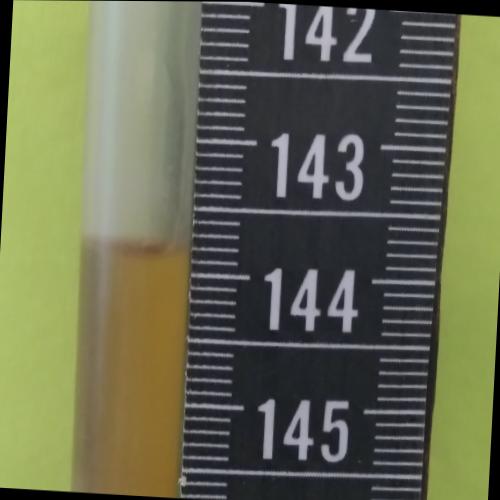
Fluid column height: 143.8 cm